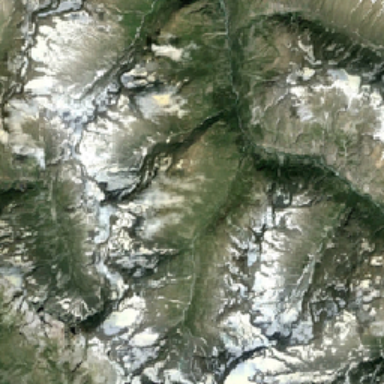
There is a white snow on top of the mountain .